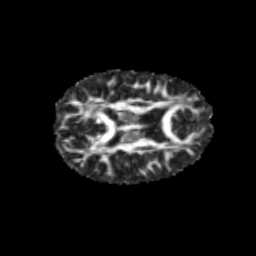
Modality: FA
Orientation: axial
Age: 13
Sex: female
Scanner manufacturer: siemens
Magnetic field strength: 3 T
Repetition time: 3.8 s
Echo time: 0.07 s